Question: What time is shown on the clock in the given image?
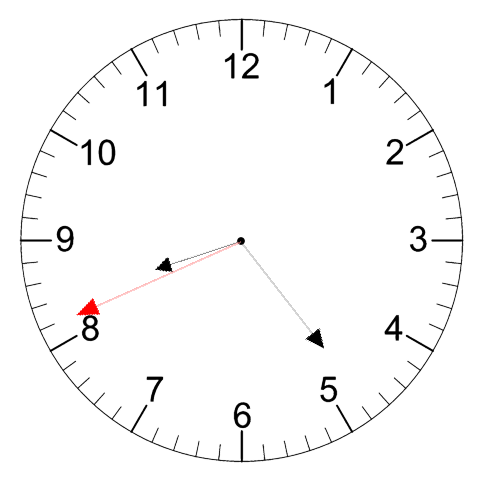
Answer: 08:23:41